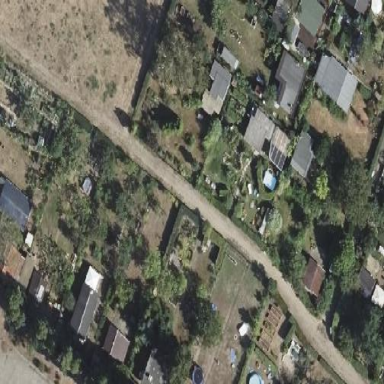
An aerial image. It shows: Plot within allotments.